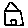
Label: house